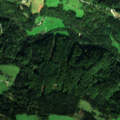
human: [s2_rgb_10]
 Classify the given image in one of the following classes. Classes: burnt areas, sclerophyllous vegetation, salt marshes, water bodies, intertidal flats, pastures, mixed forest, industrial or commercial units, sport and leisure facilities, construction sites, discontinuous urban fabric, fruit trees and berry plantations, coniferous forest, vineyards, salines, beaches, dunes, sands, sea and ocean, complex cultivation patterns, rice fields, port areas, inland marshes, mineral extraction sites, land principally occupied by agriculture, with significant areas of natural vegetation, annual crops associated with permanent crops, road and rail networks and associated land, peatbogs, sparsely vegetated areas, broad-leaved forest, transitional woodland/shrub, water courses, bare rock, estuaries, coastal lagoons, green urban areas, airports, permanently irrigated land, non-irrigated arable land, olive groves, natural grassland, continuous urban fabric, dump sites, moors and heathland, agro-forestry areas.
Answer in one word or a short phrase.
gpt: pastures, broad-leaved forest, mixed forest